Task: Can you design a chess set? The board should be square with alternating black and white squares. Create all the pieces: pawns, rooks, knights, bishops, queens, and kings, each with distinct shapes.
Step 1434:
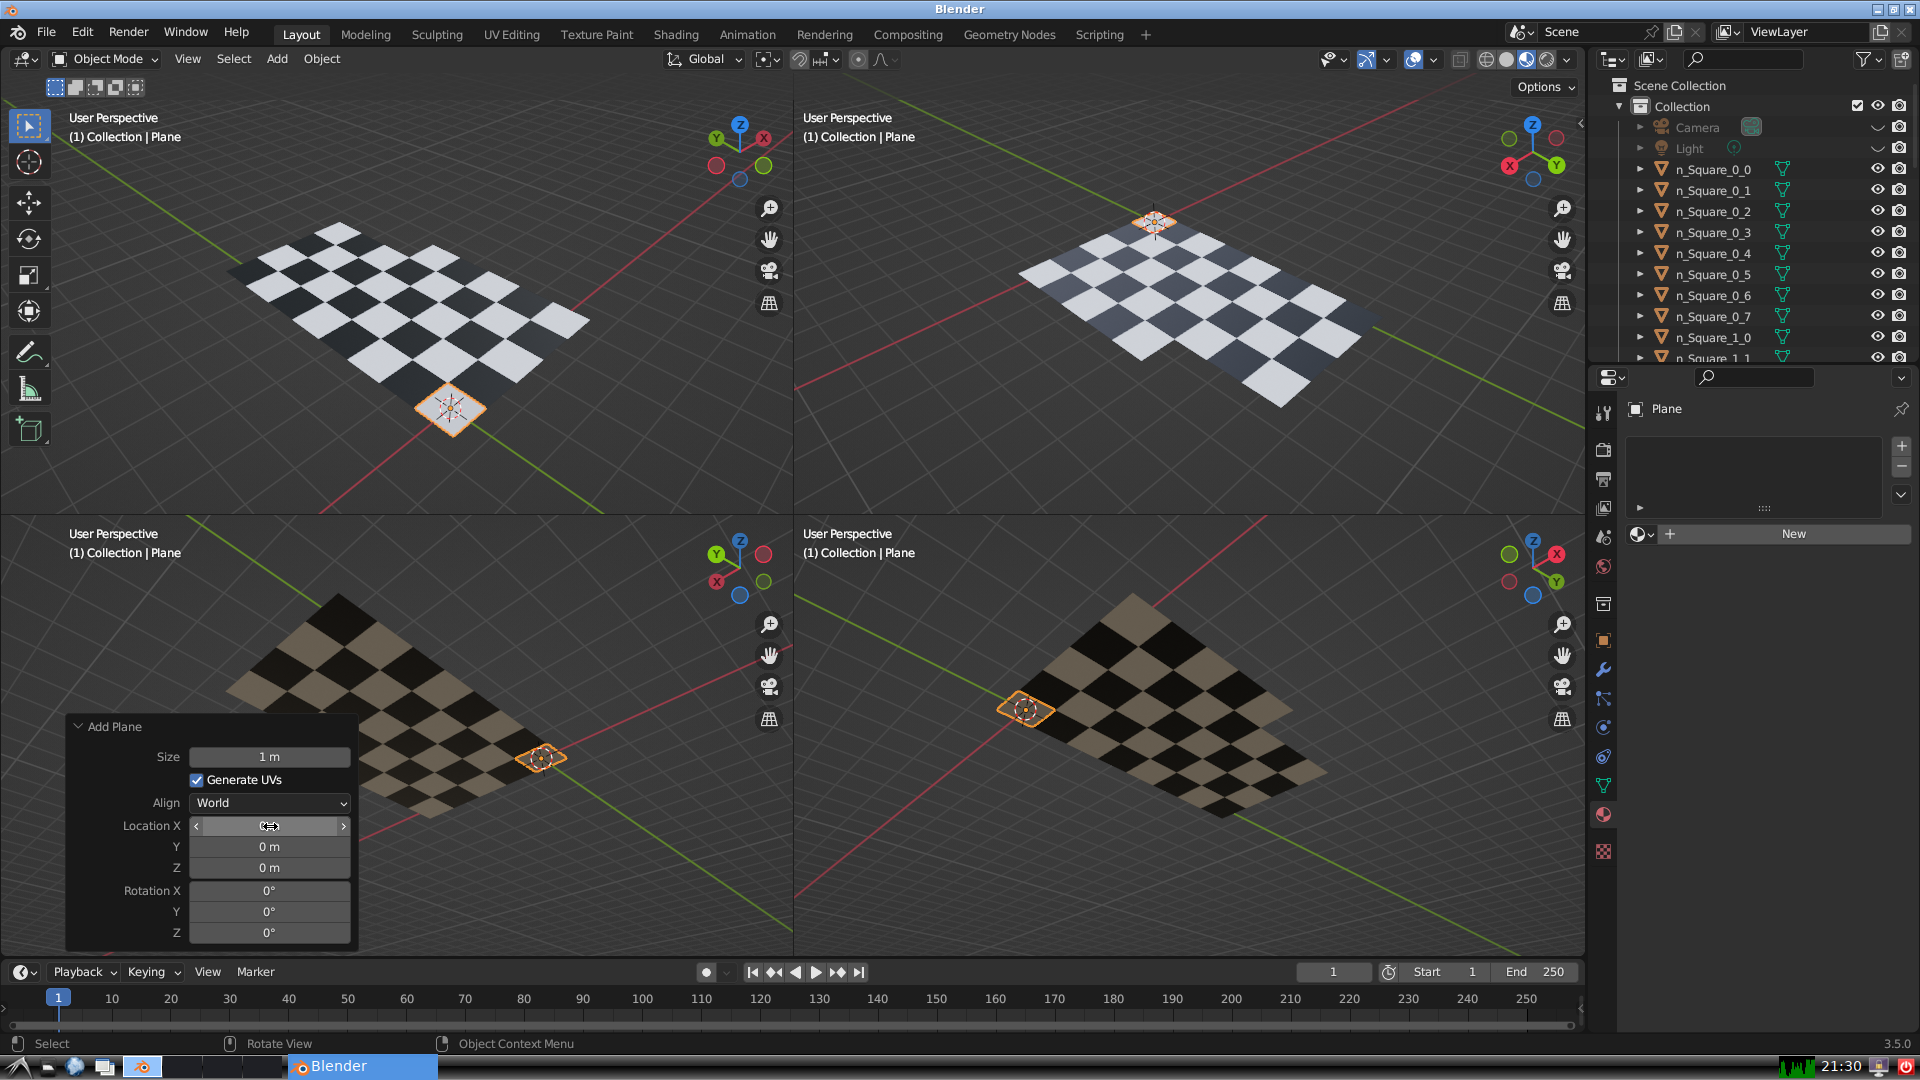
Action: click: no